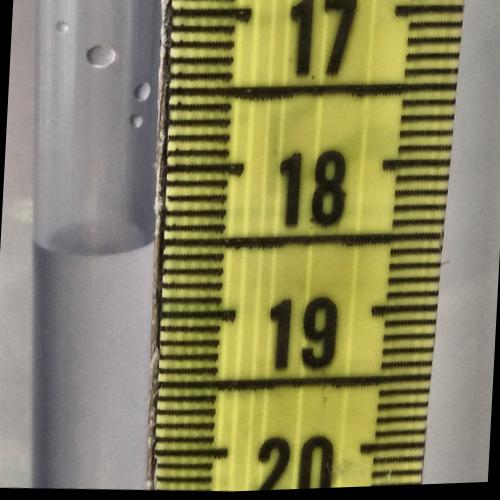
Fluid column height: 18.5 cm